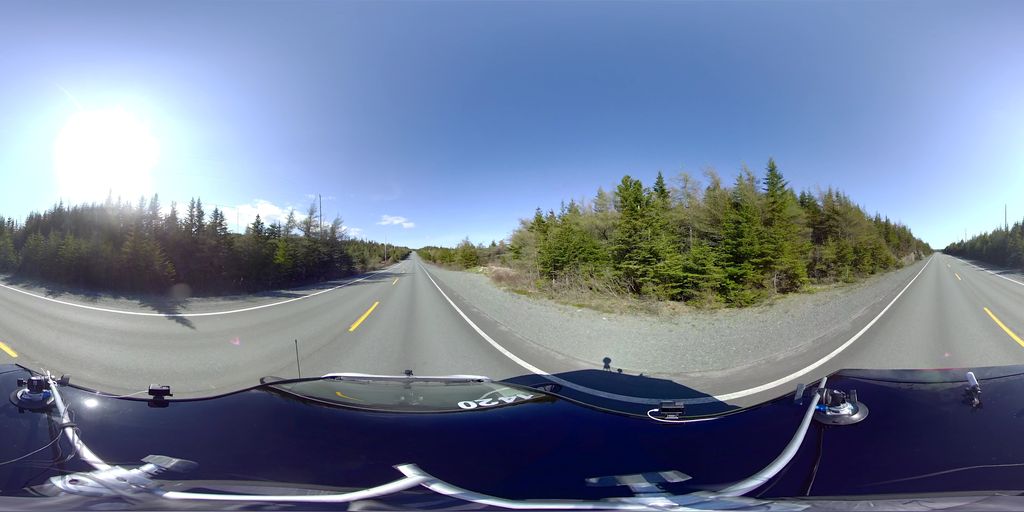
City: st_johns